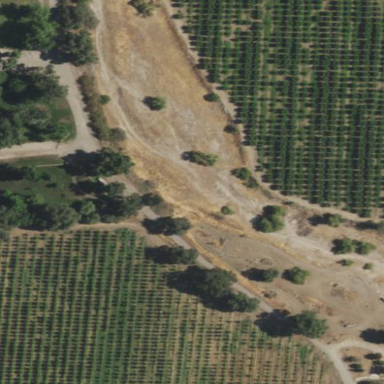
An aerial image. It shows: Beautiful vineyard in the countryside.